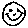
Label: smiley face